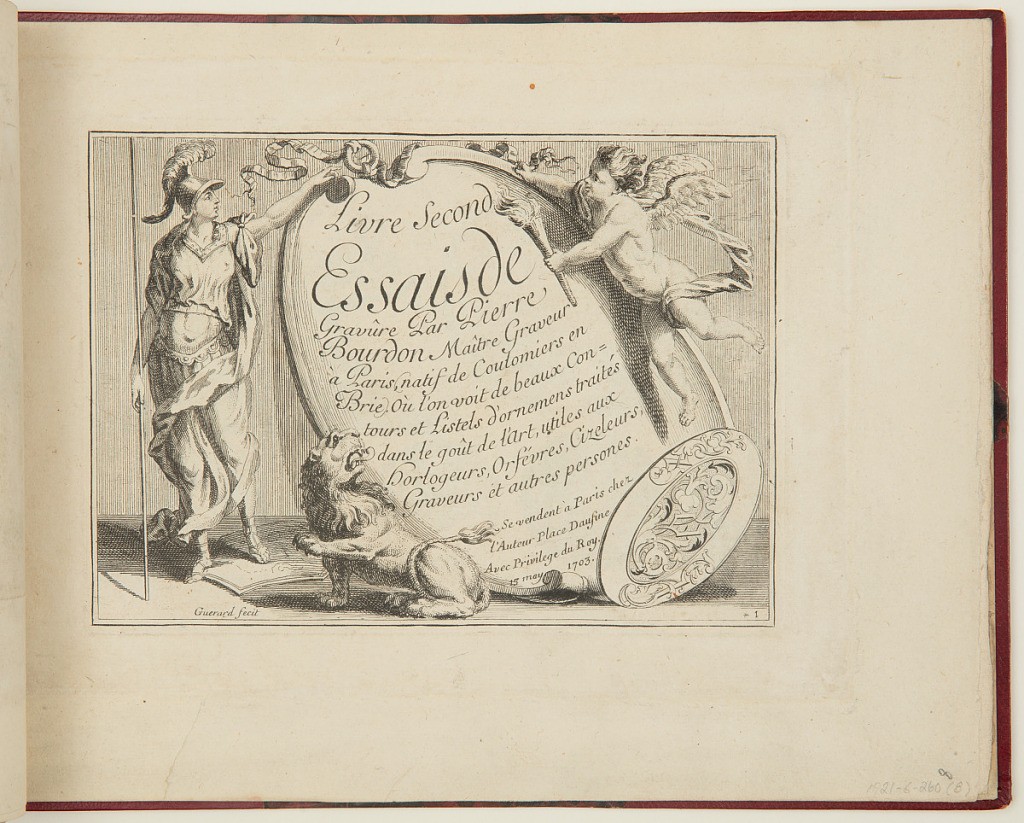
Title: Title Page
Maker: Pierre Bourdon, French, ca. 1656 – 1708 after
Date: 1703
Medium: Etching and engraving on paper
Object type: Print
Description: The title page for a series of ornament designs. The title is lettered onto a large oval pendant, with a lion and oval medallion below, and flanked by a winged putto holding a flame and a standing figure dressed in classical armor. The plate is signed and numbered.